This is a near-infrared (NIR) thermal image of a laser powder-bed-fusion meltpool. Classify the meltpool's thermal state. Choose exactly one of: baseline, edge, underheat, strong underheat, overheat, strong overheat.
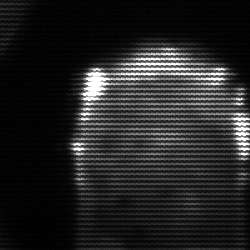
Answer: baseline